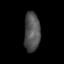
Tissue: lung
Cell type: Epithelial cells
Senescence score: 0.2164
Nuclear area (px): 614
Mean DAPI intensity: 81.321